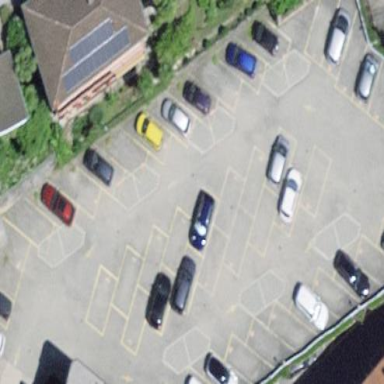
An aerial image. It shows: Rooftop parking lot with asphalt surface. It is park and ride facility.